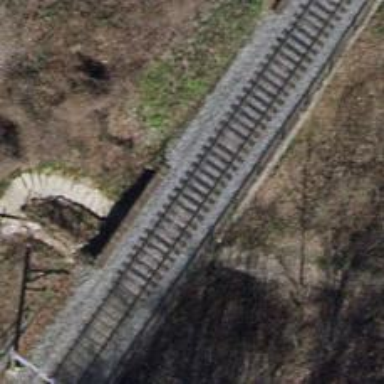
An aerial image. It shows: Railway bridge with electrified tracks and single rail.